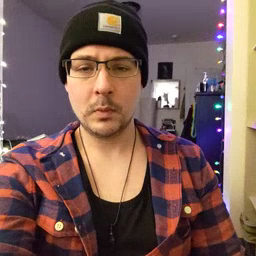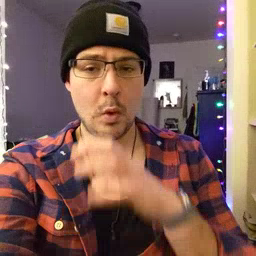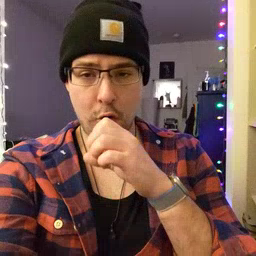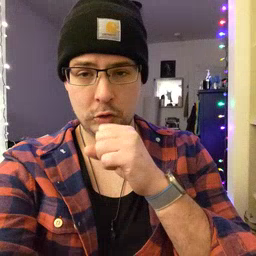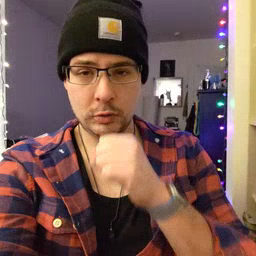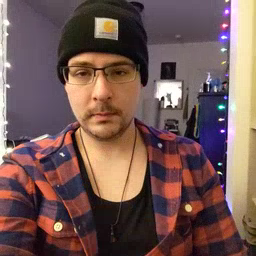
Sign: orange